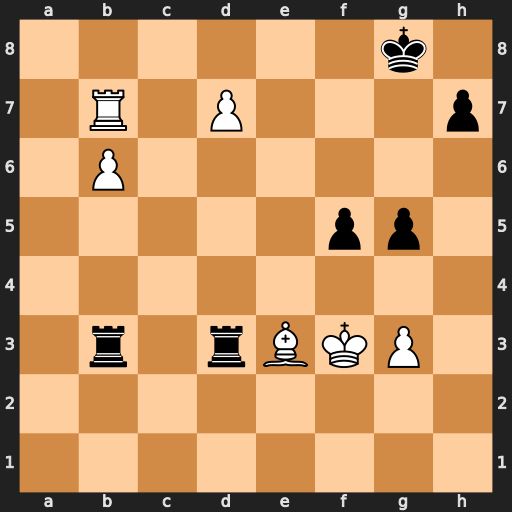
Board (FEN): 6k1/1R1P3p/1P6/5pp1/8/1r1rBKP1/8/8
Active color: w
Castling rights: -
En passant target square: -
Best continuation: Rb8+ Kf7 d8=Q Rxd8 Rxd8